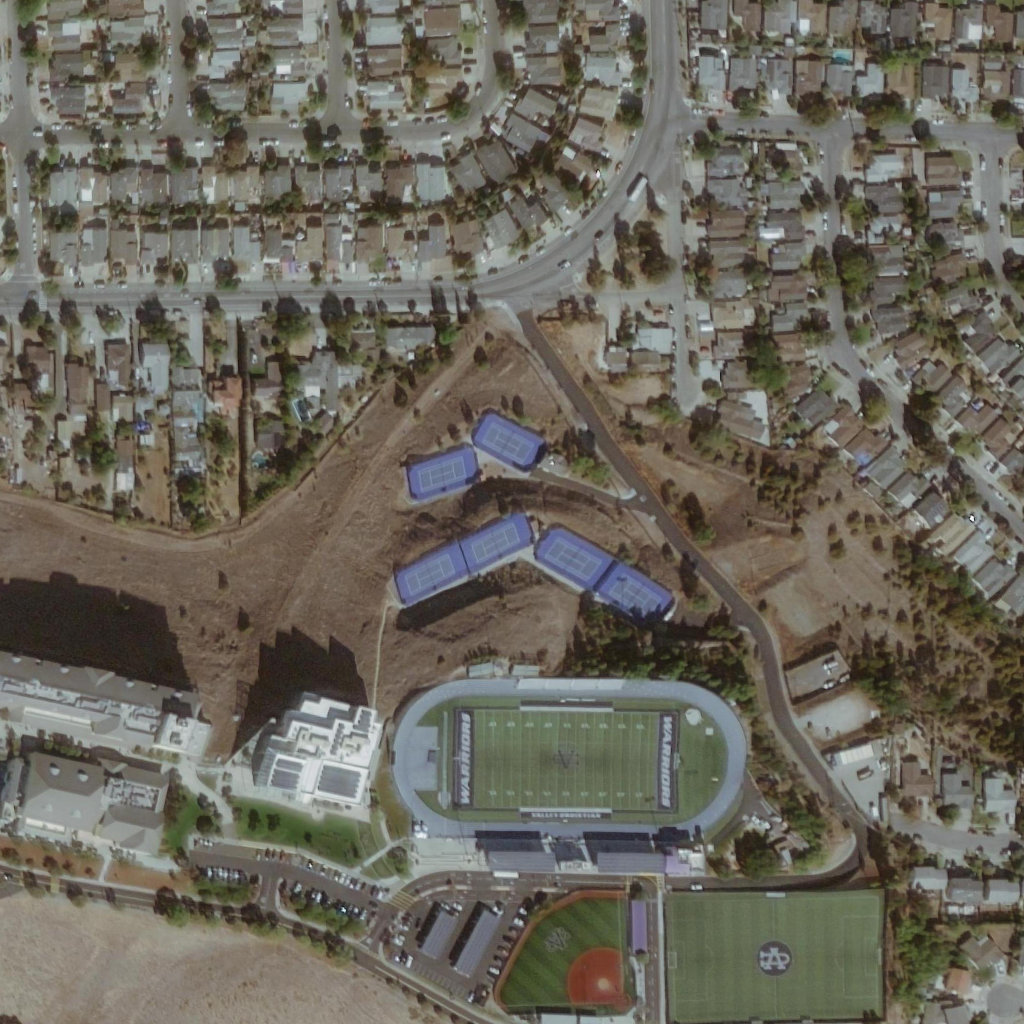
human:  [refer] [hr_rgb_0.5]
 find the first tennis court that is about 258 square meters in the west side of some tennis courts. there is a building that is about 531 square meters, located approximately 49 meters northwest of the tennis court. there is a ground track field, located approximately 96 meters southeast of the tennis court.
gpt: <box>[[40, 44, 45, 47, 0]]</box>

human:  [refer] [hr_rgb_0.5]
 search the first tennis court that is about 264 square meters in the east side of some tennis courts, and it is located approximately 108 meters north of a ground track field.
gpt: <box>[[47, 41, 52, 45, 0]]</box>